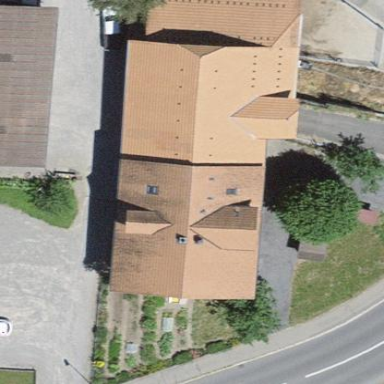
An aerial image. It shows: Farm building with gabled roof.